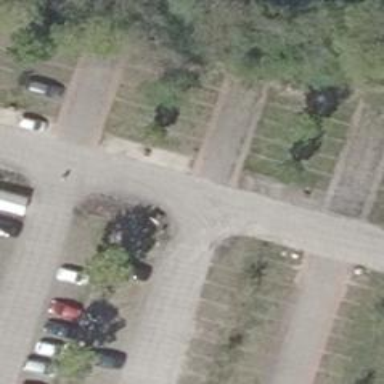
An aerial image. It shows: Parking aisle designated as service road.